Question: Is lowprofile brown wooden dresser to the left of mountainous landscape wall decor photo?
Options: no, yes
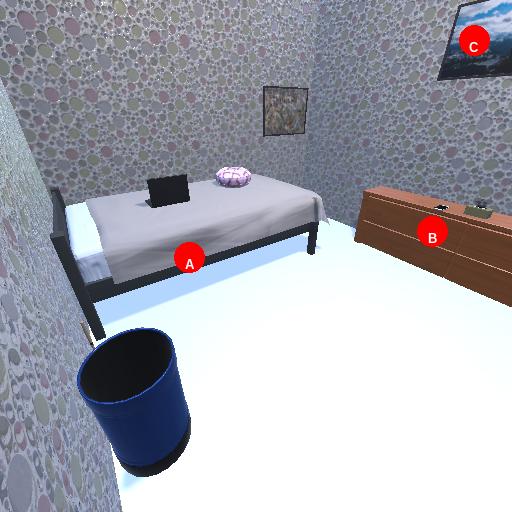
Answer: no